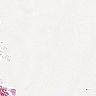
Metastatic tissue present: no